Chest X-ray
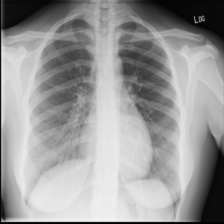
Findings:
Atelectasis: negative
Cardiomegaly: negative
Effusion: negative
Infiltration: negative
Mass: negative
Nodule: negative
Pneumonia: negative
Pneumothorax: negative
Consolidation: negative
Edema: negative
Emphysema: negative
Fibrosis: negative
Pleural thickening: negative
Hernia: negative